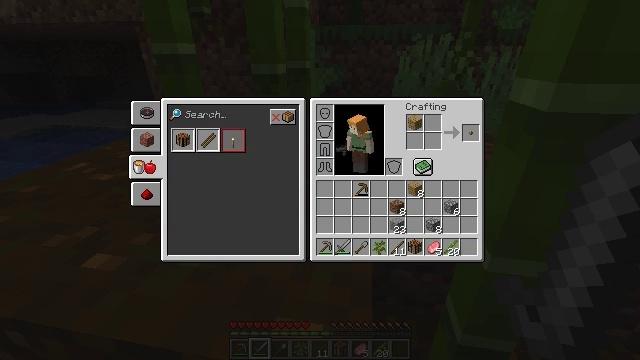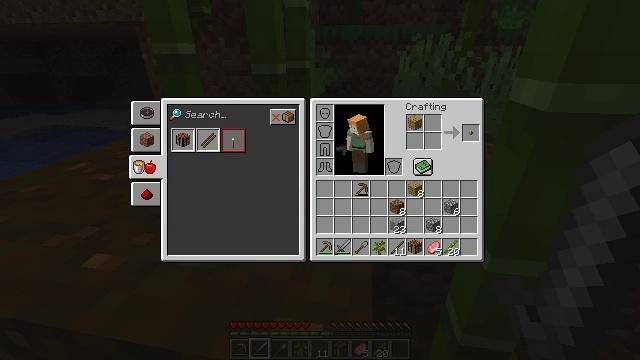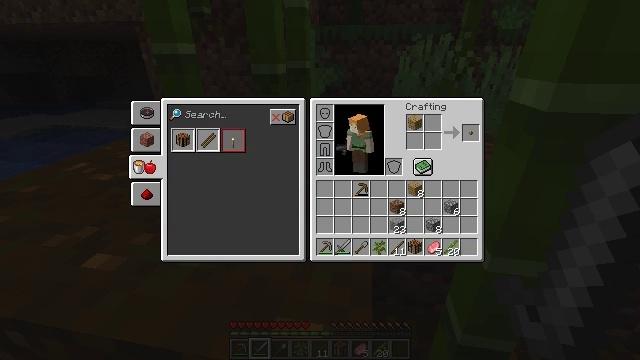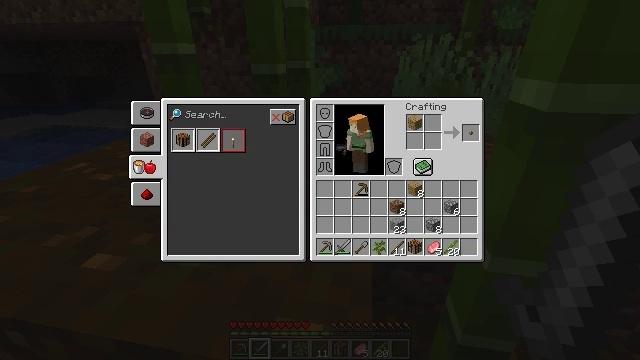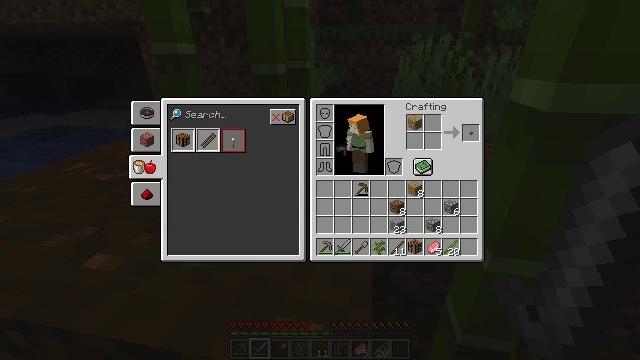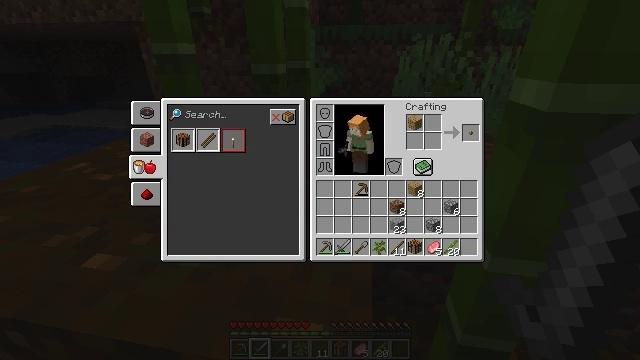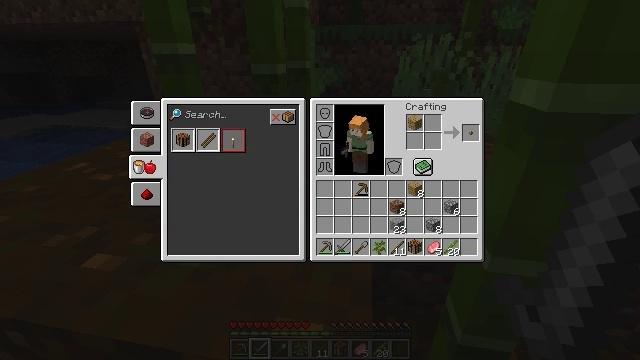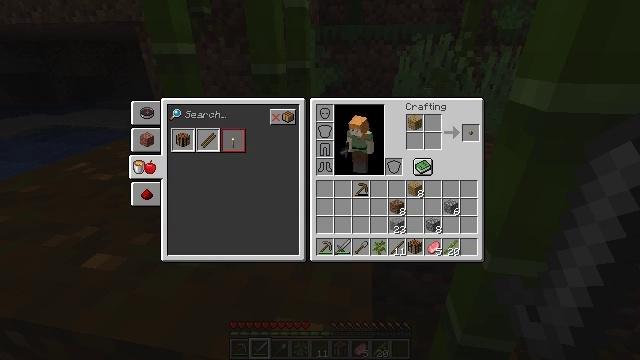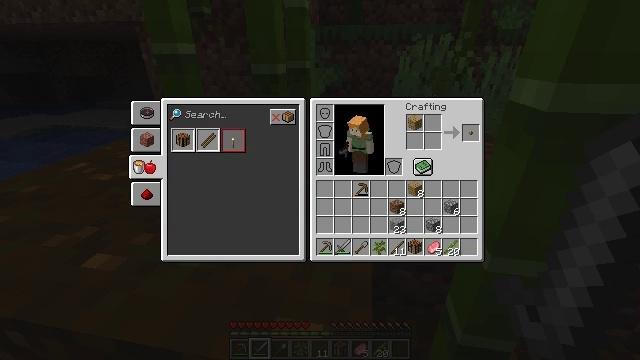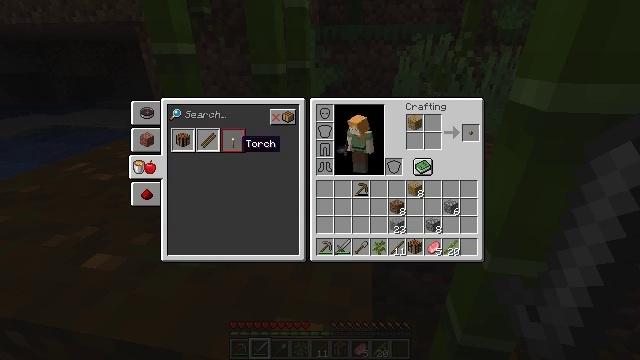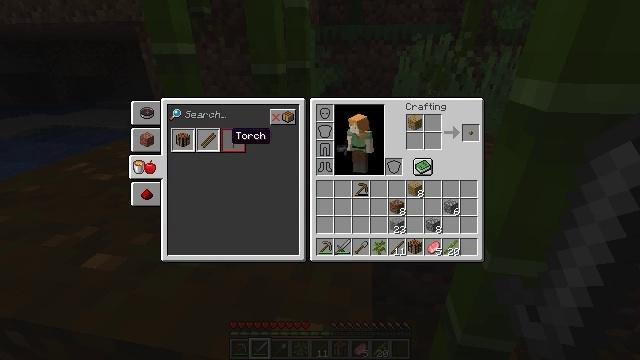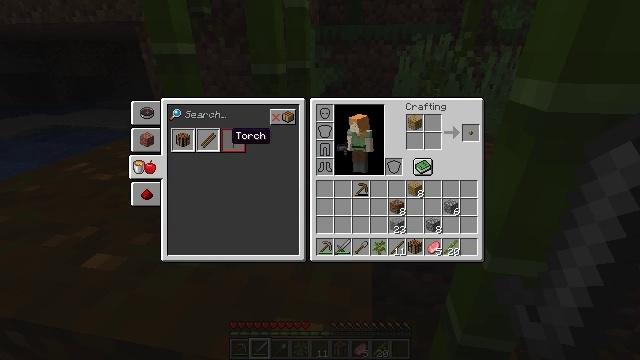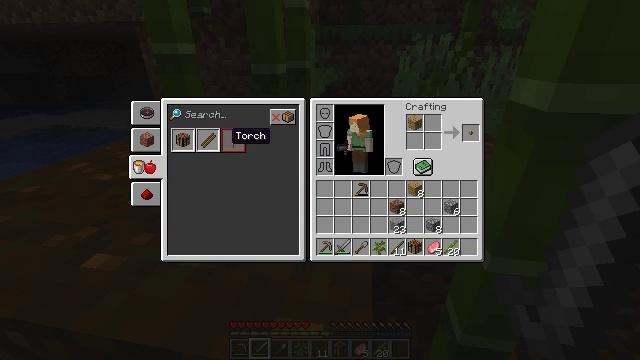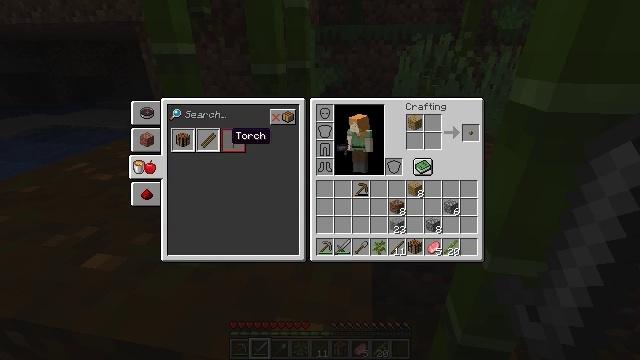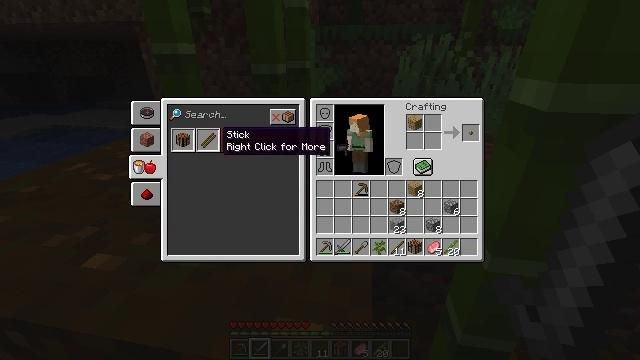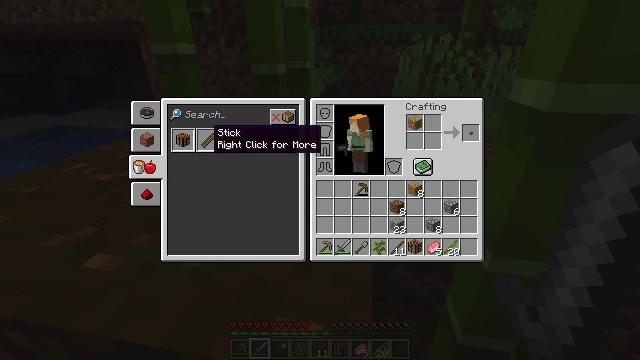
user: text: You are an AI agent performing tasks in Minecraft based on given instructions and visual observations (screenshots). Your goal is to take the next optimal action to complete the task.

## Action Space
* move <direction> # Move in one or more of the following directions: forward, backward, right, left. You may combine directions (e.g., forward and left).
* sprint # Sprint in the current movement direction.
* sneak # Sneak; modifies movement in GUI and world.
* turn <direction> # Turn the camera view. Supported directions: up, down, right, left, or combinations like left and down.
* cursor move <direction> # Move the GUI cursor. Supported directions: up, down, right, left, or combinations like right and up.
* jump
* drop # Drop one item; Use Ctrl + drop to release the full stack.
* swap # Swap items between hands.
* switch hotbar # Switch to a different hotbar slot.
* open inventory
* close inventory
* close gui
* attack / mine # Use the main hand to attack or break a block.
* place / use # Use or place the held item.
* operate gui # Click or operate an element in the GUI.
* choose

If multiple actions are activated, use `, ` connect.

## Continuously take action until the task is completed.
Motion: motion action
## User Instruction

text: Harvest bamboo from the farm.
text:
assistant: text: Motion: no_op
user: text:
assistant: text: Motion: no_op
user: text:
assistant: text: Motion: cursor move right
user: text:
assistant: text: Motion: cursor move right and down
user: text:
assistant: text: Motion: cursor move right and down
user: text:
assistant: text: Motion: no_op
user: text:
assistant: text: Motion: cursor move left
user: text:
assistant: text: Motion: cursor move left and up
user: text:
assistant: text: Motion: cursor move left and up
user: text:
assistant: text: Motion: cursor move left and up
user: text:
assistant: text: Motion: no_op
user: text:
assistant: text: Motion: no_op
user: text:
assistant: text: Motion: no_op
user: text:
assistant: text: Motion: cursor move left
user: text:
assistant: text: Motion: cursor move left
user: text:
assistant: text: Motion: no_op
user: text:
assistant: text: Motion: operate gui
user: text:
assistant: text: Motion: operate gui
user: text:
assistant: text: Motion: operate gui
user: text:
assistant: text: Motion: no_op
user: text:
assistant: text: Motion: no_op
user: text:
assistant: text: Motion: no_op
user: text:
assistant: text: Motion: cursor move right and down
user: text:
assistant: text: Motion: cursor move right and down
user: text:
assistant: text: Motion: cursor move right and down
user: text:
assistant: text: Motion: cursor move right and down
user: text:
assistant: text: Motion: no_op
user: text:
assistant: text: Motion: cursor move right and down
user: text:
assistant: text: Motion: no_op
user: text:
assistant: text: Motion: no_op